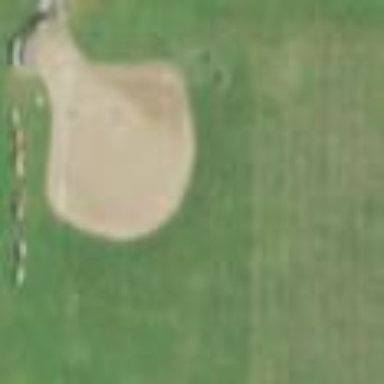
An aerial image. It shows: Baseball pitch for leisure land.